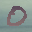
Label: 0